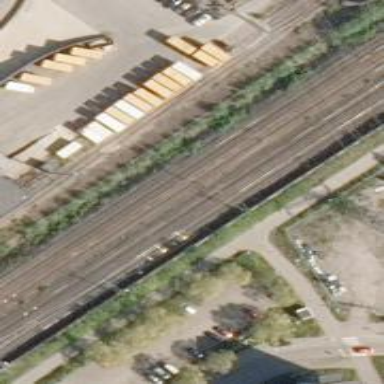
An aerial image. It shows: Railway signal with catenary mast.